Question: > Class App\Http\Controllers\Restaurant\RestaurantLoginController does not exist error

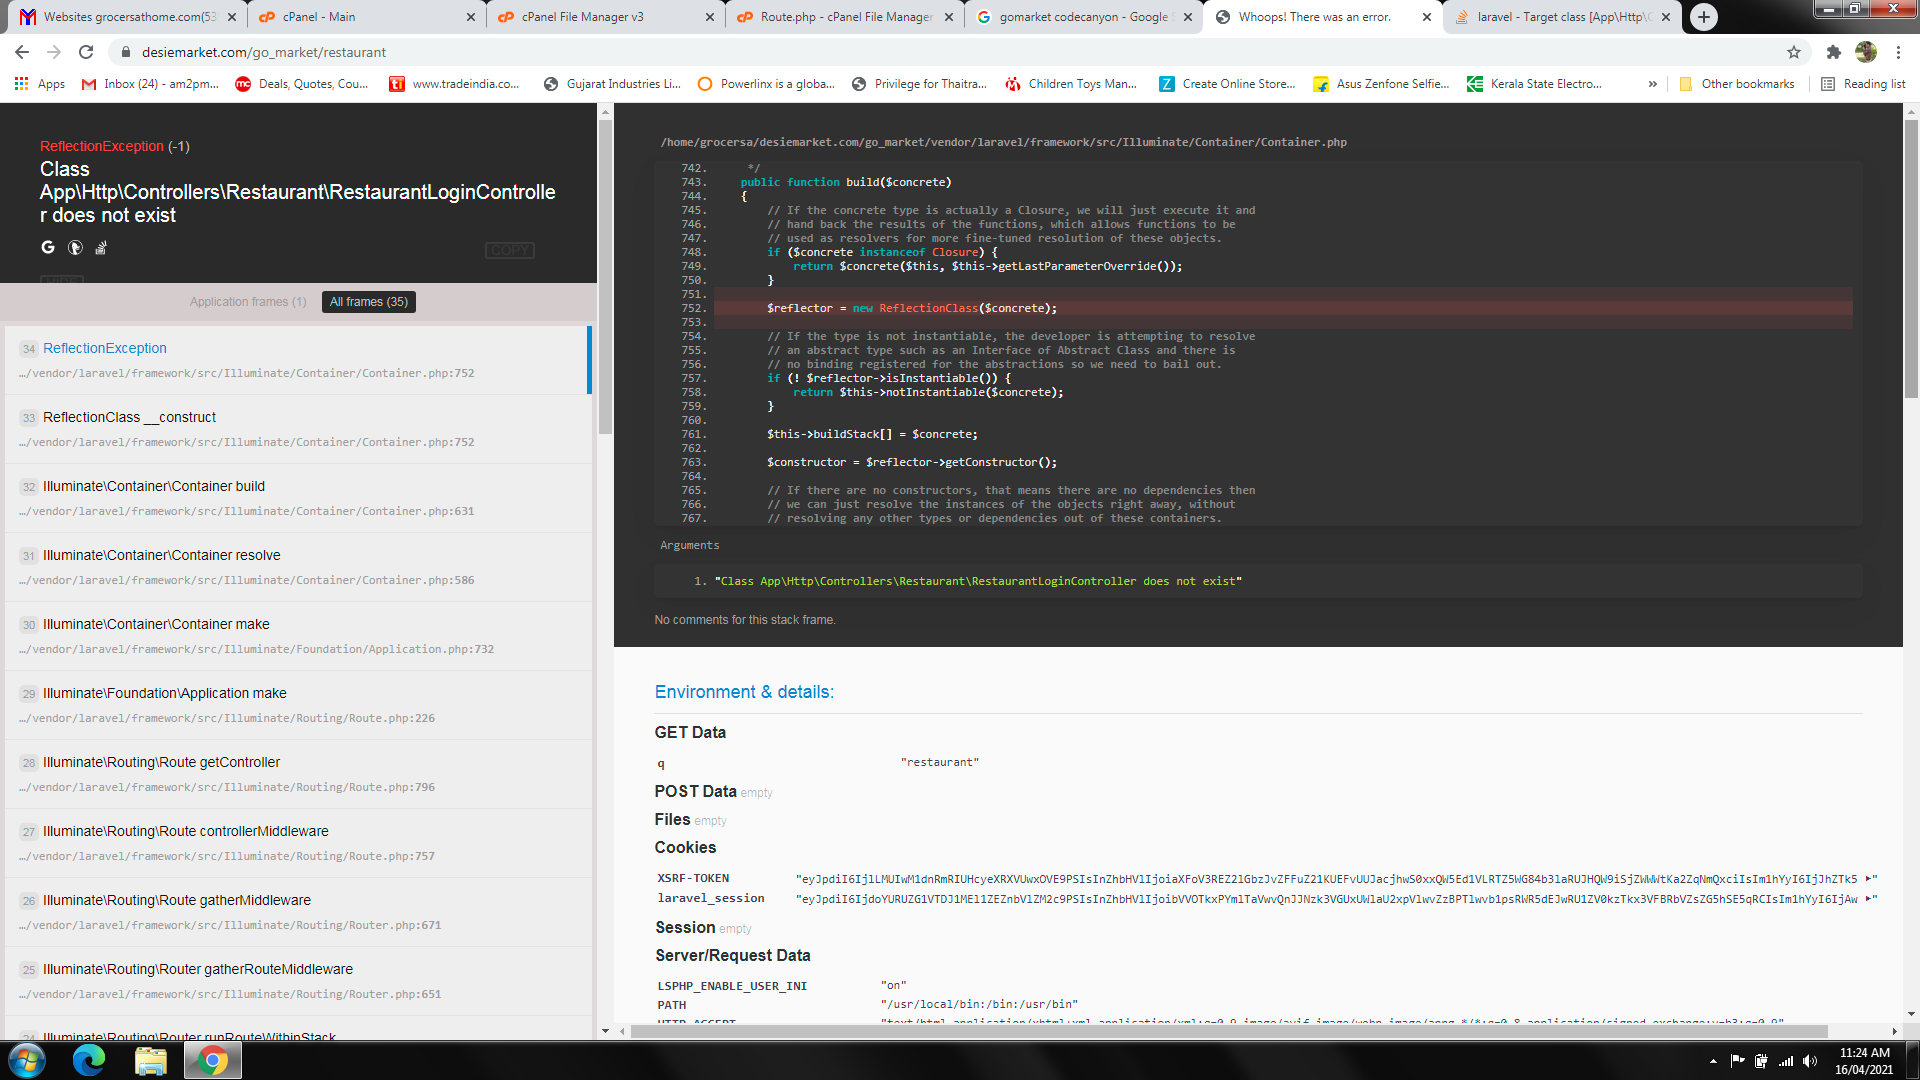
Answer: Search for 'RouteServiceProvider.php' inside 'Providers' directory and uncomment the line where it is mentioned:
'''
protected $namespace = 'App\Http\Controllers';
'''